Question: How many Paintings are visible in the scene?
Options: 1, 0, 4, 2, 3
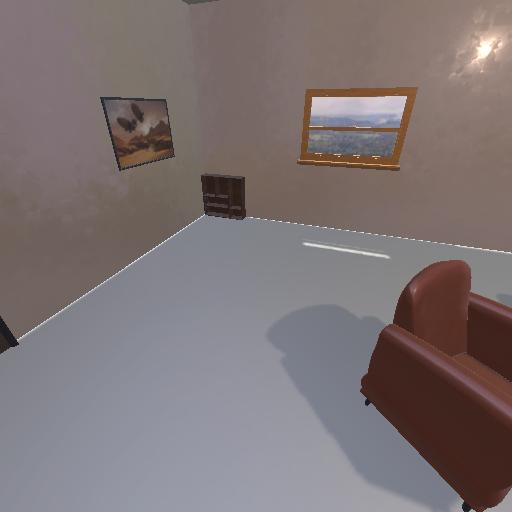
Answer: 1